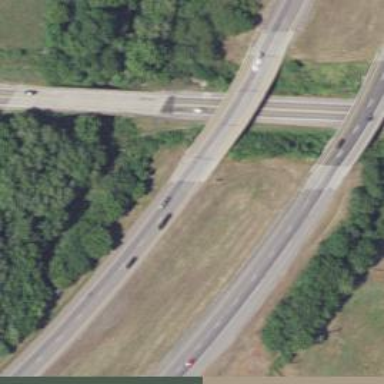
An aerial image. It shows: Motorway bridge with asphalt surface and beam structure.